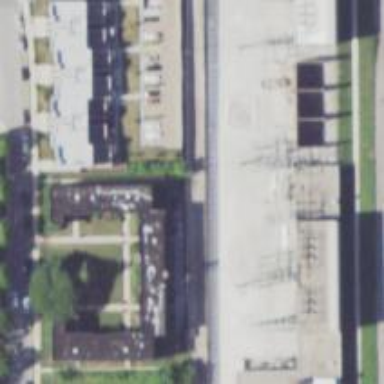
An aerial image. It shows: Outdoor power substation at the transmission level.